Question: Every time I start MAMP and open the start page I get error can't connect to mysql. I'm not sure what I've done but I think I've reset the password and have now forgotten what I changed it too!
I've tried to change it in terminal however I just get: Access denied for user 'root'@'localhost' (using password: YES)
How can I fix this?
I have thought about just doing a new install on MAMP however I have a number of sites in my htdocs and don't want to lose them.
Here is the error I get:

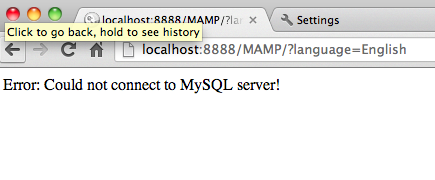
Answer: Why don't you change the Mysql Root Password in MAMP ?
> Open MAMP => Server => Mysql => Change the root password (assuming
you've MAMP PRO 2.1.1)
You won't leave your websites if you copy the htdocs directory located under :
> /Applications/MAMP/htdocs (Assuming you're under OS X)